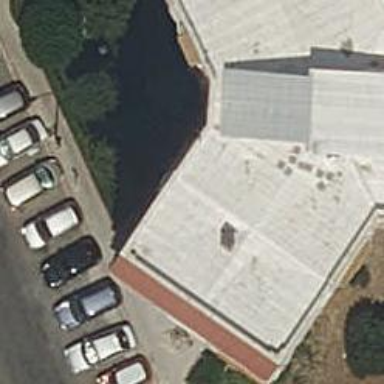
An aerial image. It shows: Kindergarten.